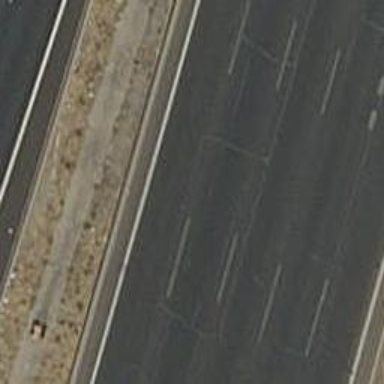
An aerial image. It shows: Asphalt motorway.